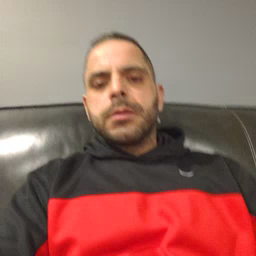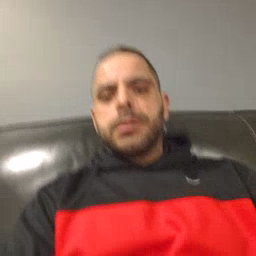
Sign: empty